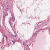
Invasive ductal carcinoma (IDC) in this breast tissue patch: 0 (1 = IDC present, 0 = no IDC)